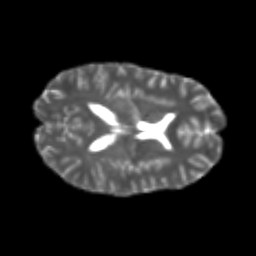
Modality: T2w
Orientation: axial
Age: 22
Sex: female
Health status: healthy
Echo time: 0.074 s